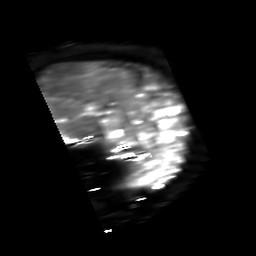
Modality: T2starmap
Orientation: sagittal
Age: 38
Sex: male
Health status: ill